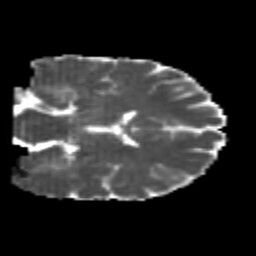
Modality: MD
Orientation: coronal
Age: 22
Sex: female
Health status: healthy
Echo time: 0.074 s